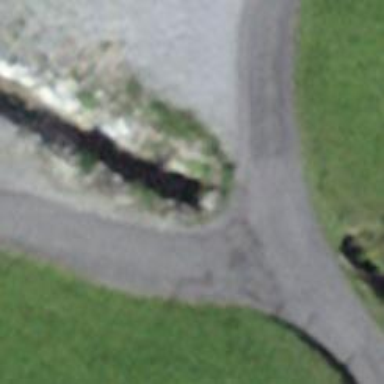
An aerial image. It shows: Tunnel.